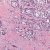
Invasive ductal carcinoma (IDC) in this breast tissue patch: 0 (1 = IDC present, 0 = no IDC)